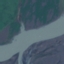
Land use / land cover class: River